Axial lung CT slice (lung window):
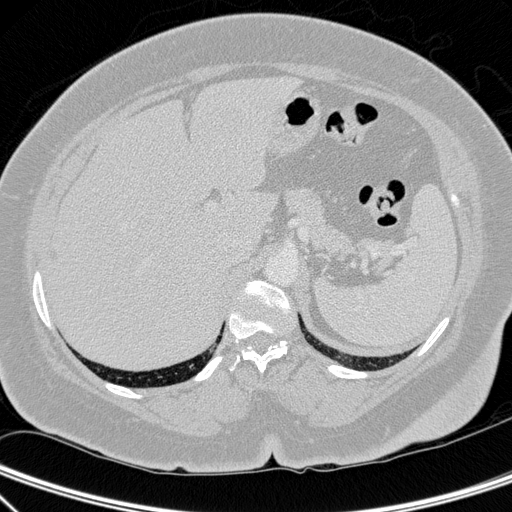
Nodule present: no